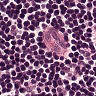
Metastatic tissue present: no